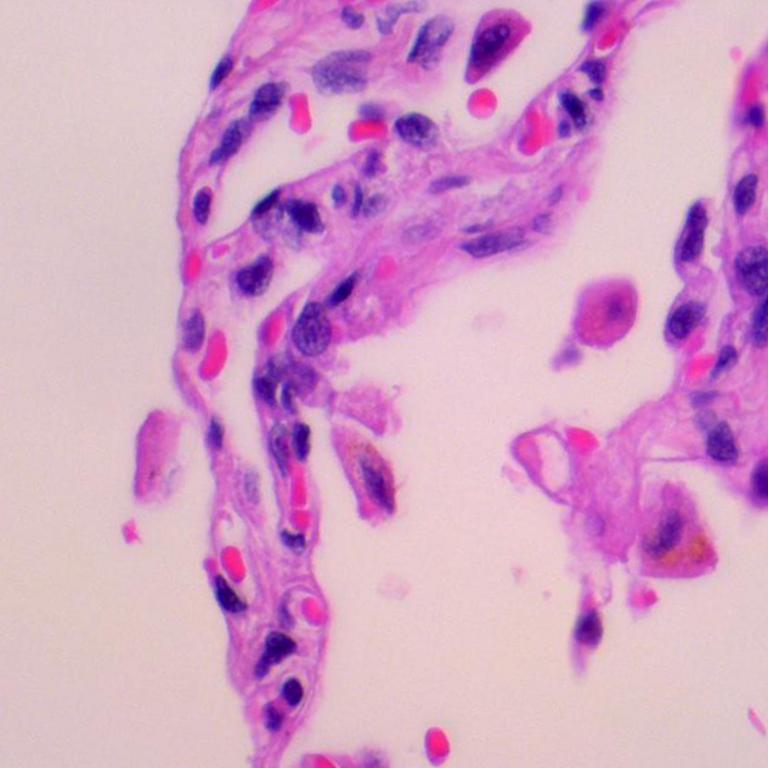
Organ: lung
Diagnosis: benign